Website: apple
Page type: account-selection
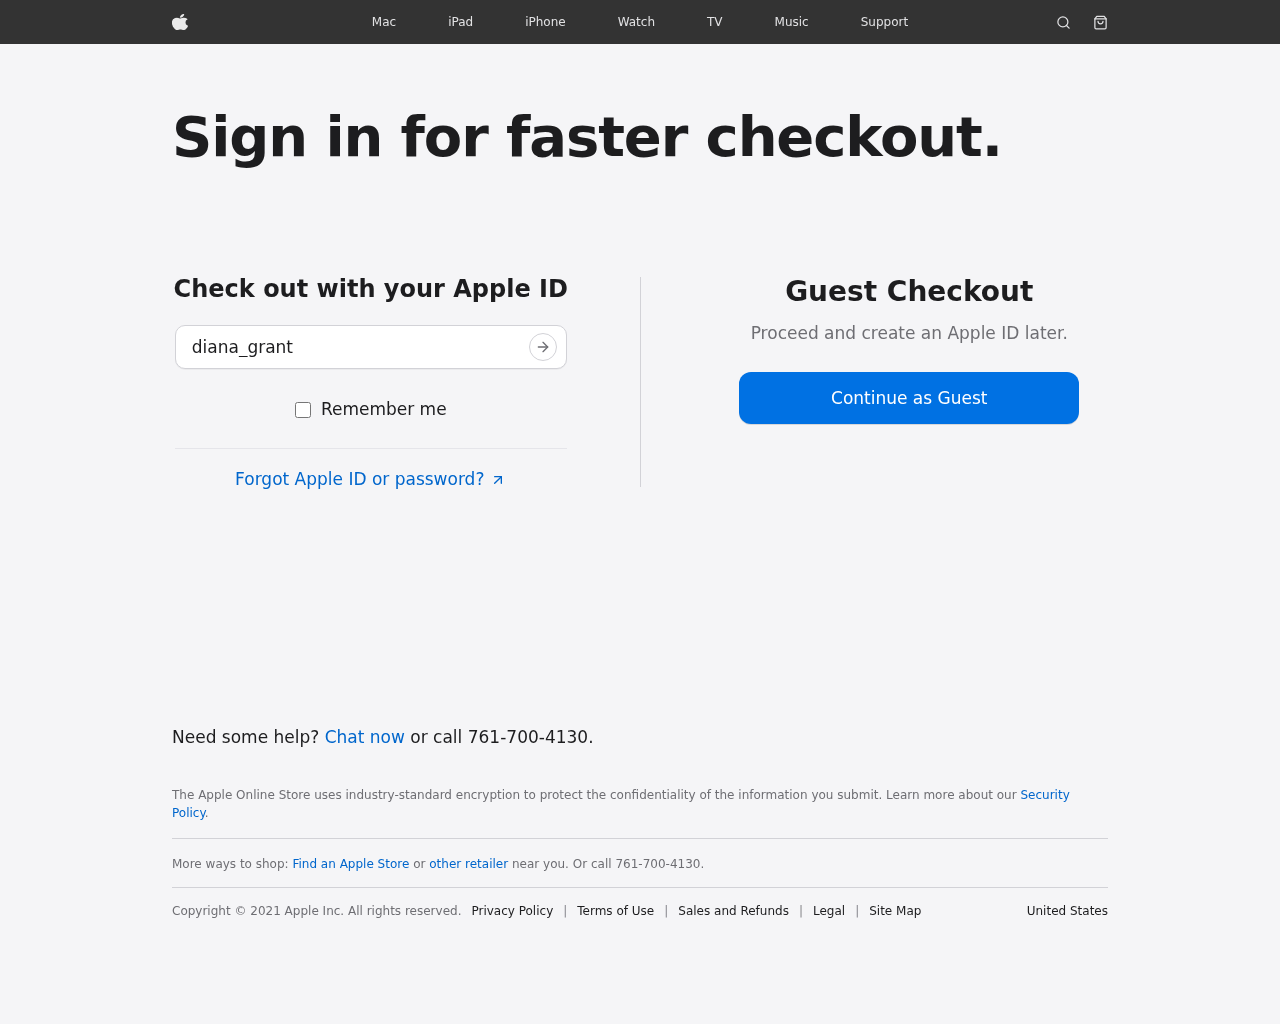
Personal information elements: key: PII_LOGIN_USERNAME
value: diana_grant